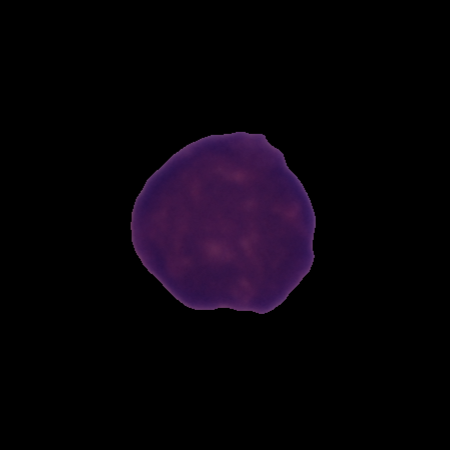
Label: cancer